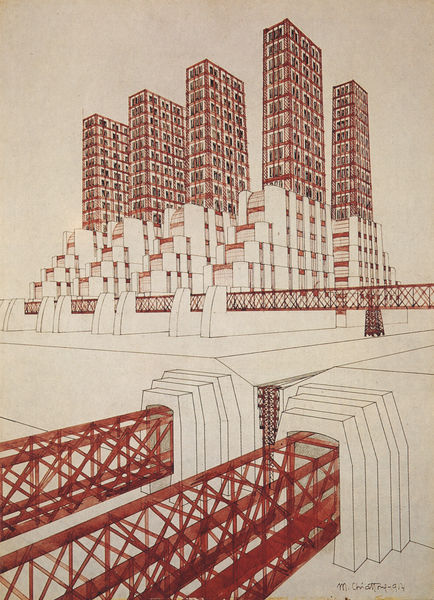
Titel: Ponte e studio di volumi
Künstler: Mario Chiattone
Standort: Pisa
Institution: Dipartimento di Storia delle Arti dell'Università degli Studi di Pisa
Schlagwörter: himmel, weiß, stadt, fenster, licht, pfeiler, schwarz, skizze, strasse, zeichnung, gebäude, rot, weg, architektur, sockel, signatur, häuser, brücke, gitter, verbindung, blatt, fassade, perspektive, moderne, modern, grafik, industrie, metall, stufen, futurismus, eisen, türme, minimalismus, scheiben, gebogen, illustration, entwurf, darstellung, strecke, mauern, gestaffelt, vision, struktur, bahn, eisenbahn, konstruktion, etagen, plan, gleise, schienen, lineal, stahl, stockwerke, geometrie, tunnel, brücken, utopie, ubahn, elemente, hochhaus, hochhäuser, fiktion, trassen, isometrie, klotz, aufragend, zukunft, axonometrie, antonio sant elia, elia, hochbahn, fiktiv, sant elia, bahntrassen, dix, grosz, untrsicht, verbindungsstrecke